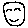
Label: smiley face